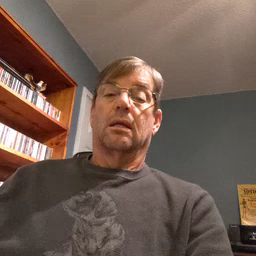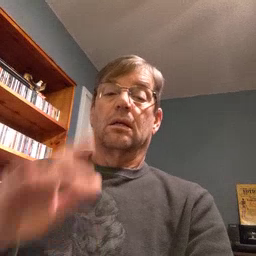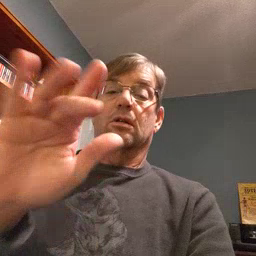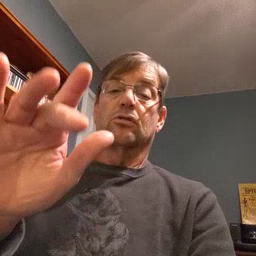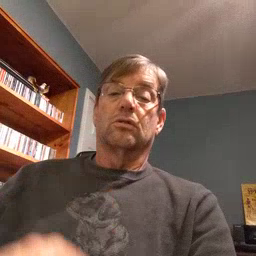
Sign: touch